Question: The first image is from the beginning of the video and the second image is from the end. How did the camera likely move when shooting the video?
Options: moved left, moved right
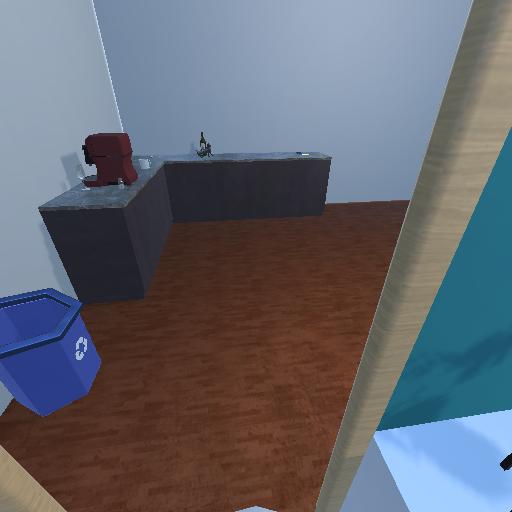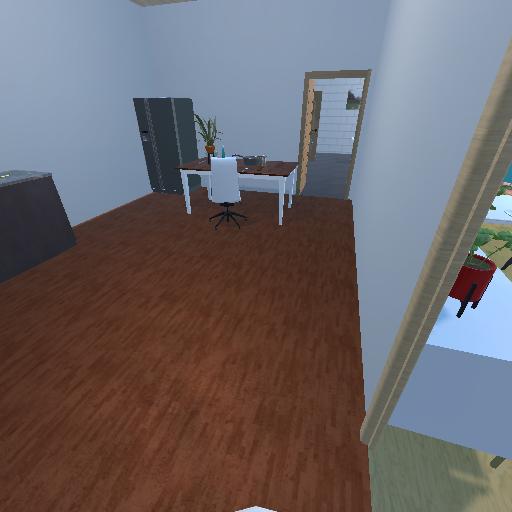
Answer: moved left